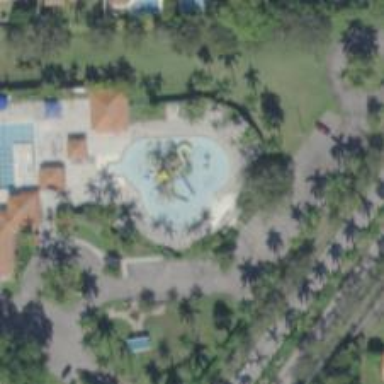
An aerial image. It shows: Water slide attraction.